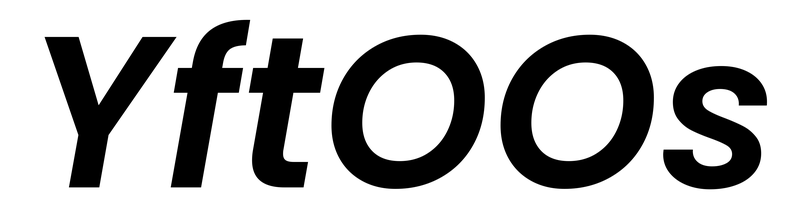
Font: Poppins-SemiBoldItalic